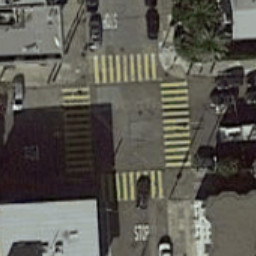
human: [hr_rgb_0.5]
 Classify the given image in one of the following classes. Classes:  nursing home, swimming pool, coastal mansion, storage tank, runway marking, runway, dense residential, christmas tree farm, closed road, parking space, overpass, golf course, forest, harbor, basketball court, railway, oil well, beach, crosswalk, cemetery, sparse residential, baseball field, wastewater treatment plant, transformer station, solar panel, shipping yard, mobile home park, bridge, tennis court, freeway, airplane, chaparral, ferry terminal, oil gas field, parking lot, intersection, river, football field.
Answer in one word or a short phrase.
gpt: crosswalk